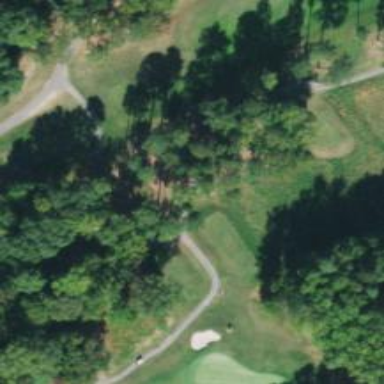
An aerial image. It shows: Path for both road and golf.